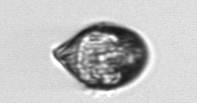
Label: Gyrodinium